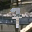
Label: 7